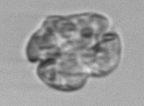
Label: Karenia